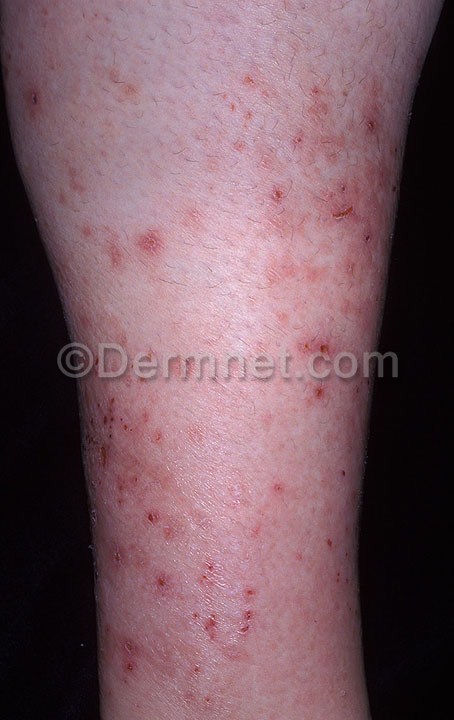
Disease: Vasculitis Photos